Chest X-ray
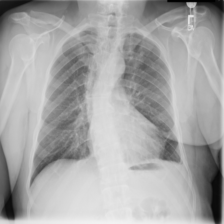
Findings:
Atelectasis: negative
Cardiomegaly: negative
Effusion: negative
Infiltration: negative
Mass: negative
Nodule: negative
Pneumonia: negative
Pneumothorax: negative
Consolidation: negative
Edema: negative
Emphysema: negative
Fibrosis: negative
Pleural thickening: negative
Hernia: negative